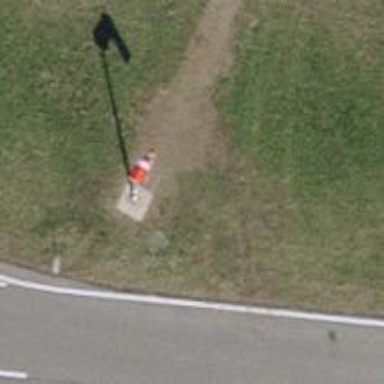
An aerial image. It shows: Windsock at the airport.